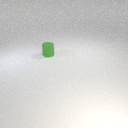
small green rubber cylinder